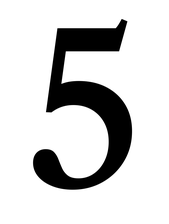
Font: LibreCaslonText_Medium